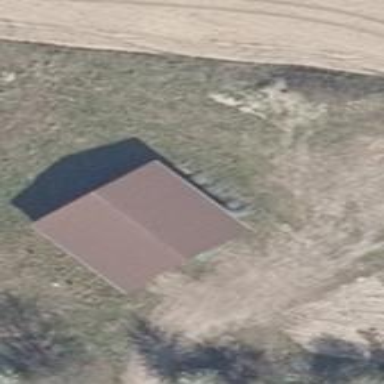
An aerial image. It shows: Barn.